Question: I am trying to add a Navigation Drawer inside my app. Here's the code:
'''
<DrawerLayout xmlns:android="http://schemas.android.com/apk/res/android"
xmlns:tools="http://schemas.android.com/tools" android:layout_width="match_parent"
android:layout_height="match_parent"
tools:context="com.example.abcxyz.properprojectdb.MyDrawerActivity">
<FrameLayout
android:layout_width="match_parent"
android:layout_height="match_parent"></FrameLayout>
<ListView
android:layout_width="240dp"
android:layout_height="match_parent"
android:id="@+id/listView"
android:entries="@array/planets"></ListView>
</DrawerLayout>
'''
I am unable to add the attribute android:layout_gravity for ListView. I don't know why it is not available for use (intellisense works perfectly, but it won't show layout_gravity)
My app crashes when I run it, but if I replace DrawerLayout with LinearLayout, the app doesn't crash.
I am guessing that it is because I have not added the attribute android:layout_gravity for ListView.
 Here's a snapshot to show that layout_gravity doe not appear in intellisense either
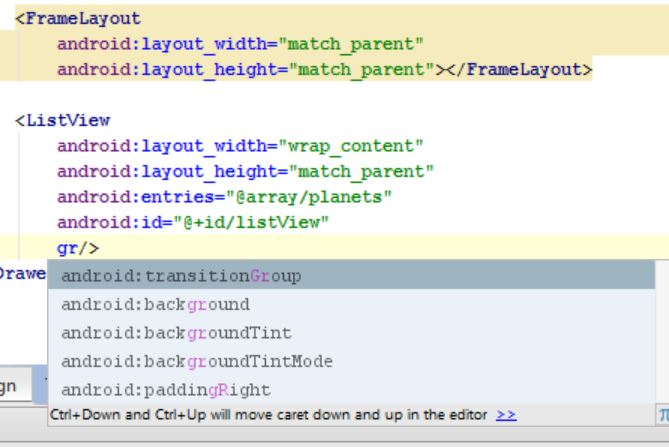
Answer: Replace:
'DrawerLayout'
with
'android.support.v4.widget.DrawerLayout'
and add following line to your build.gradle:
'compile "com.android.support:support-v4:22.0.0"'
'DrawerLayout' should consist of 2 views and it seems that you cannot set 'layout_gravity' to the view which represents drawer itself. You can always wrap your 'ListView' in other layout and then set 'layout_gravity' on your 'ListView'.